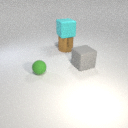
small green rubber sphere to the left of large gray rubber cube